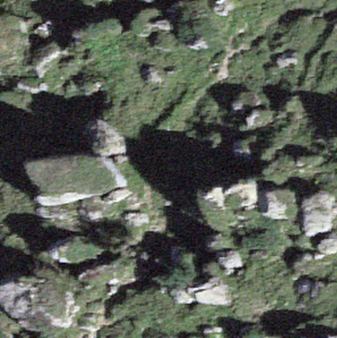
Label: bouldering_area